Question: I am using Swagger 2.0 and my definition is:
'''
{
"/users/{UserId}": {
"get": {
"summary": "Get a specific user by id",
"description": "",
"parameters": [{
"name": "UserId",
"in": "path",
"description": "Id of the User.",
"required": true,
"type": "string"
}],
"tags": [
"Users"
],
"responses": {
"200": {
"description": "An specific user",
"schema": {
"$ref": "#/definitions/User"
}
}
}
},
"put": {
"summary": "Update a User",
"description": "",
"consumes": "application/x-www-form-urlencoded",
"parameters": [{
"name": "UserId",
"in": "path",
"description": "Id of the user.",
"required": true,
"type": "string"
}, {
"name": "name",
"in": "formData",
"description": "Name of the user",
"required": false,
"type": "string"
}, {
"name": "username",
"in": "formData",
"description": "Username of the user. Must be unique and cannot have spaces.",
"required": false,
"type": "string"
}, {
"name": "email",
"in": "formData",
"description": "Email of the user. Must be unique.",
"required": false,
"type": "string"
}, {
"name": "entities",
"in": "formData",
"description": "Entities that the user is associated with.",
"required": false,
"type": "array",
"items": {
"name": "entity_id",
"type": "string"
}
}],
"tags": [
"Users"
],
"responses": {
"200": {
"description": "successful operation",
"schema": {
"$ref": "#/definitions/User"
}
}
}
}
}
}
'''
But in my swagger UI, I am trying to PUT some data, as per the UI:

But when it does the request, it does not send anything in the body. What am I doing wrong?
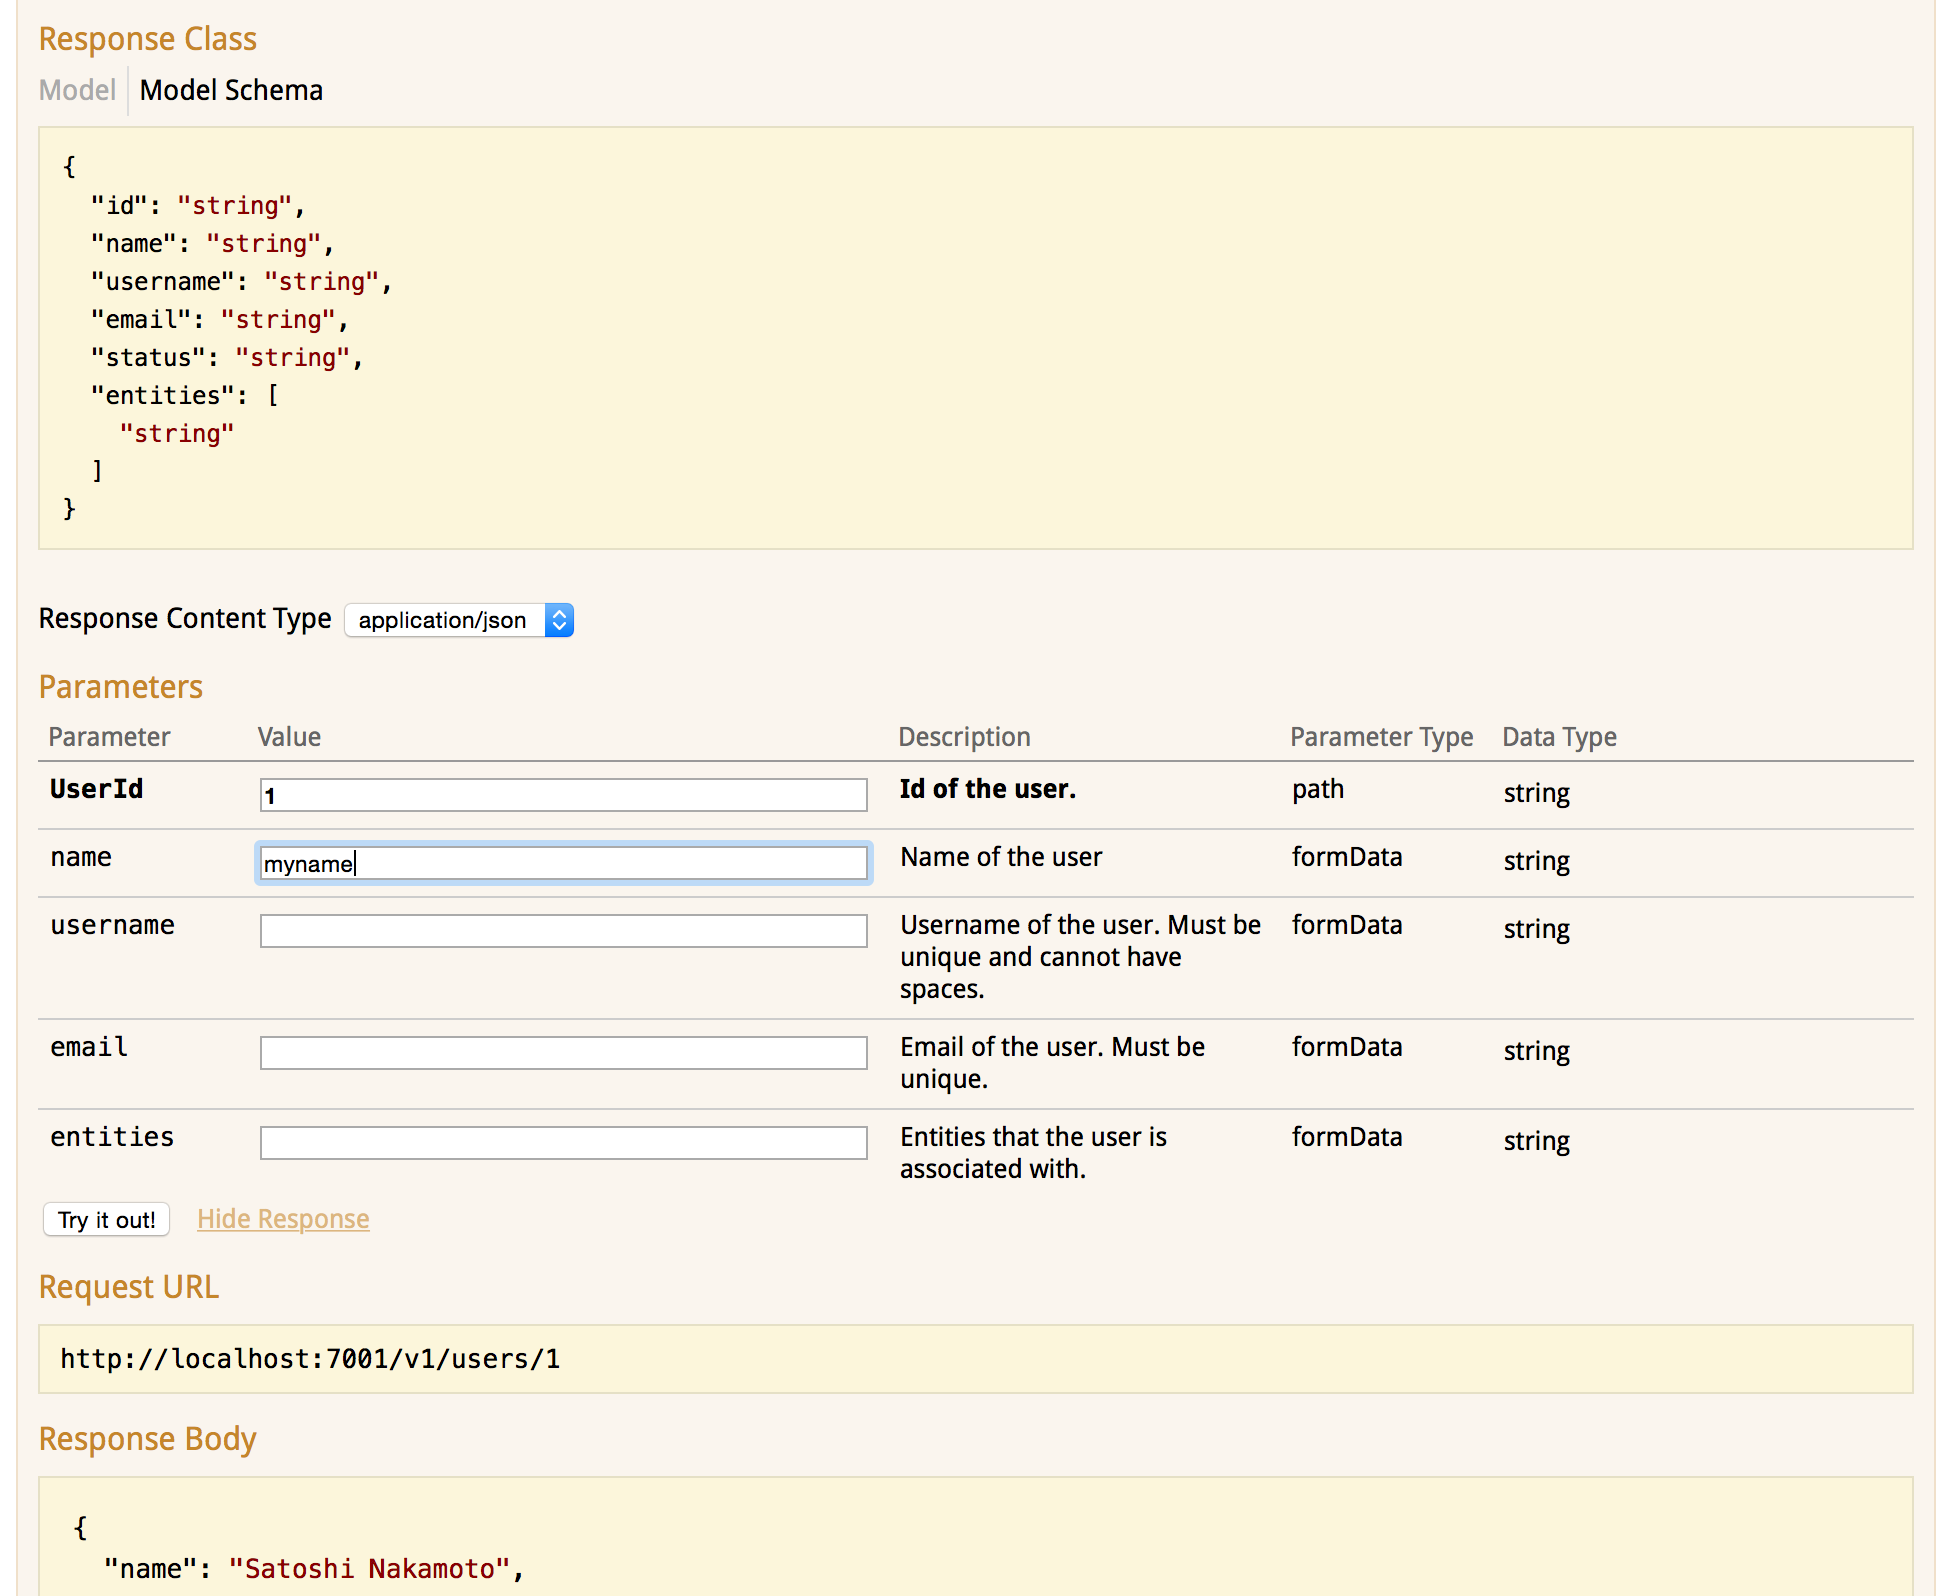
Answer: This was an issue with one of the alpha releases (<URL> solve that issue.